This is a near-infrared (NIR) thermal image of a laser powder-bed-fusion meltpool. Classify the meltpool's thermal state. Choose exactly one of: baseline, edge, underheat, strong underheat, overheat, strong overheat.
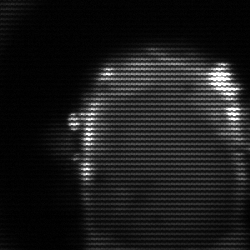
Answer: baseline